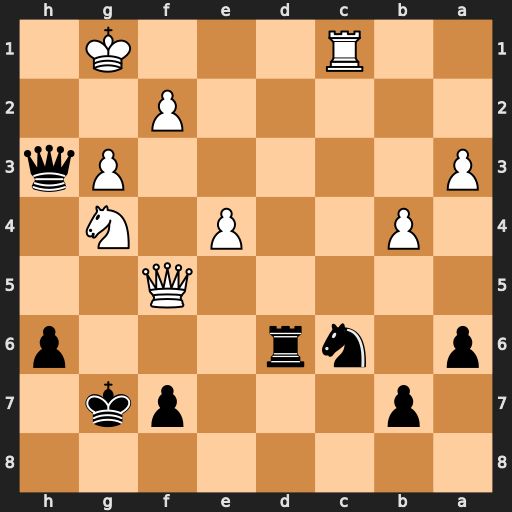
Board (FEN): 8/1p3pk1/p1nr3p/5Q2/1P2P1N1/P5Pq/5P2/2R3K1
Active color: b
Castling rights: -
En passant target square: -
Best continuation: Nd4 Qe5+ Kh7 Nh2 Qxh2+ Kxh2 Nf3+ Kg2 Nxe5